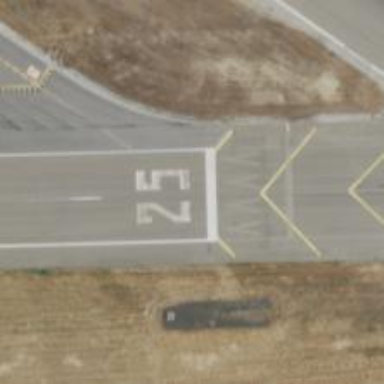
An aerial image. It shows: Asphalt taxiway in the airport.